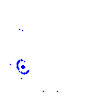
Particle: proton